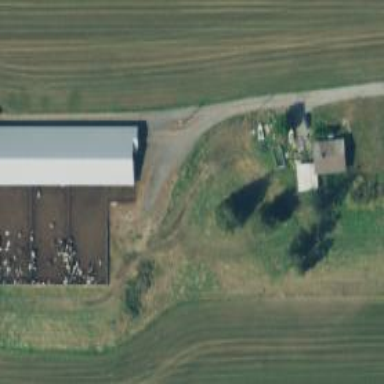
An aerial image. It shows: Farmyard area.